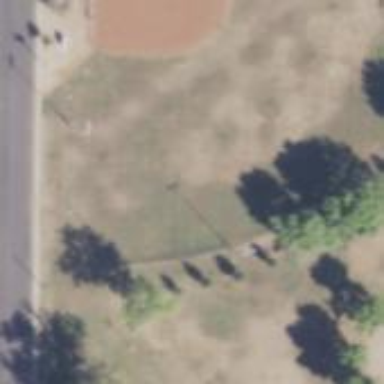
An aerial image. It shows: Softball pitch for baseball enthusiasts.